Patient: sex M, age 24
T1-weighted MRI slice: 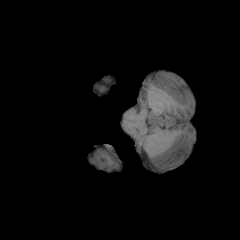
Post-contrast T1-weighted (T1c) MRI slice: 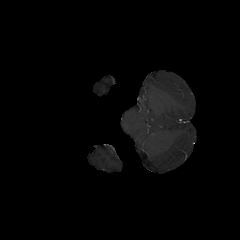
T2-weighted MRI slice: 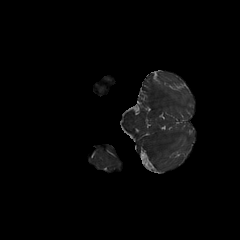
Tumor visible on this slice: no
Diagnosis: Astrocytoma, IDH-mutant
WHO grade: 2